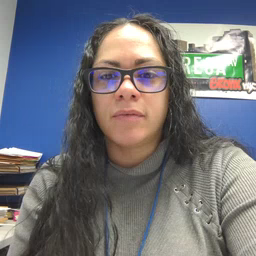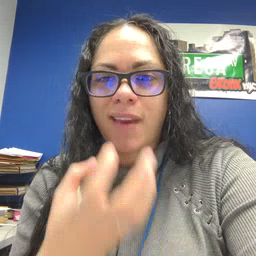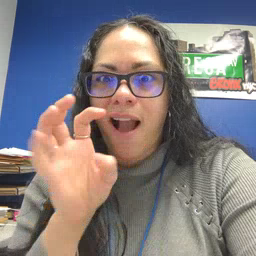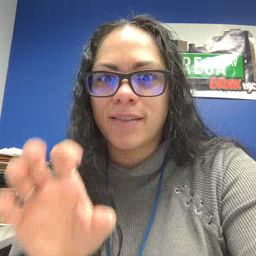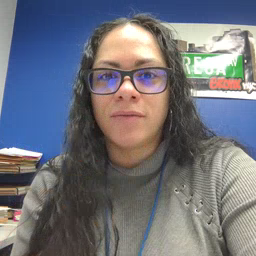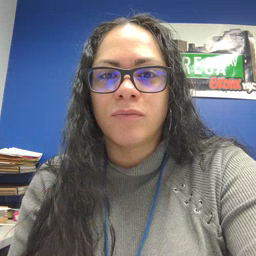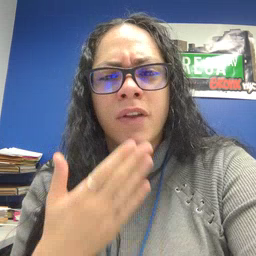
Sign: hot